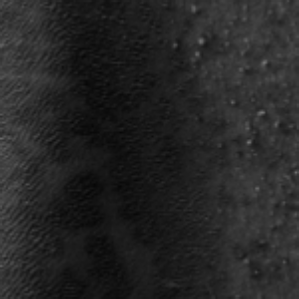
Label: frost